Question: I want to parse with XmlSlurper a HTML document which I read using HTTPBuilder. Initialy I tried to do it this way:
'''
def response = http.get(path: "index.php", contentType: TEXT)
def slurper = new XmlSlurper()
def xml = slurper.parse(response)
'''
But it produces an exception:
'''
java.io.IOException: Server returned HTTP response code: 503 for URL: http://www.w3.org/TR/xhtml1/DTD/xhtml1-transitional.dtd
'''
I found a workaround to provide cached DTD files. I found a simple implementation of class which should help <URL>:
'''
class CachedDTD {
/**
* Return DTD 'systemId' as InputSource.
* @param publicId
* @param systemId
* @return InputSource for locally cached DTD.
*/
def static entityResolver = [
resolveEntity: { publicId, systemId ->
try {
String dtd = "dtd/" + systemId.split("/").last()
Logger.getRootLogger().debug "DTD path: ${dtd}"
new org.xml.sax.InputSource(CachedDTD.class.getResourceAsStream(dtd))
} catch (e) {
//e.printStackTrace()
Logger.getRootLogger().fatal "Fatal error", e
null
}
}
] as org.xml.sax.EntityResolver
}
'''
My package tree looks as shown below:

I modified also a little code for parsing response, so it looks like this:
'''
def response = http.get(path: "index.php", contentType: TEXT)
def slurper = new XmlSlurper()
slurper.setEntityResolver(org.yuri.CachedDTD.entityResolver)
def xml = slurper.parse(response)
'''
But now I'm getting 'java.net.MalformedURLException'. Logged DTD path from CachedDTD entityResolver is 'org/yuri/dtd/xhtml1-transitional.dtd' and I can't get it working...
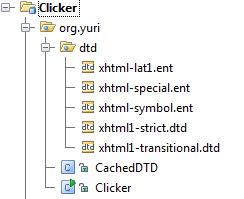
Answer: there is a HTML parse that you could use, in conjunction with XmlSlurper to address these problems
<URL>
Sample useage here
<URL>